【题型】填空题　【知识点】平面几何　【难度】easy
如图，在长方形 $ABCD$ 中，$AB=12$ 厘米，$AD=16$ 厘米，点 $E$ 为 $AD$ 中点，已知点 $P$ 在线段 $AB$ 上以 $2$ 厘米/秒的速度由点 $A$ 向点 $B$ 运动，同时点 $Q$ 在线段 $BC$ 上由点 $C$ 向点 $B$ 运动，如果 $\triangle AEP$ 与 $\triangle BPQ$ 恰好全等，那么点 $Q$ 的运动速度是 \_\_\_\_\_\_ 厘米/秒。

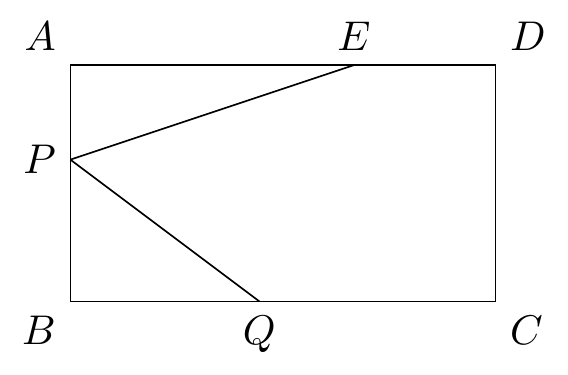
【解答】
解：设运动时间为 $t$ 秒，

根据题意可得：
$AP = 2t$，$BP = 12 - 2t$，

$\because AD = 16$ 厘米，点 $E$ 为 $AD$ 中点，

$\therefore AE = \frac{1}{2} AD = 8$ 厘米，

\textcircled{1} 当 $AE = BP$ 时，

$12 - 2t = 8$，

解得：$t = 2$，

$\therefore AP = 2t = 4$ 厘米，

$\therefore BQ = AP = 4$ 厘米，

$\therefore$ 点 $Q$ 的运动速度为 $4 \div 2 = 2$（厘米/秒），

\textcircled{2}  当 $AP = BP$ 时，

$2t = 12 - 2t$，

解得：$t = 3$，

此时 $AE = BQ = 8$ 厘米，

$\therefore$ 点 $Q$ 的运动速度为 $8 \div 3 = \frac{8}{3}$（厘米/秒），

故答案为：$2$ 或 $\frac{8}{3}$。